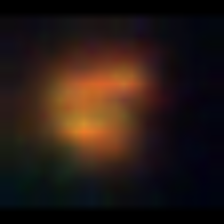
Taxon: NanoPlankton
Group: Other